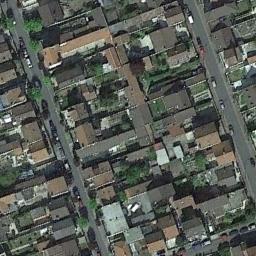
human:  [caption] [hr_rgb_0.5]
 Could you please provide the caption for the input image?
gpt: There are many roads and neatly arranged houses and trees in densely populated areas .

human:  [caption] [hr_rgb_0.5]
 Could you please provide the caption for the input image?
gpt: The dense residential is next to the road with some cars .

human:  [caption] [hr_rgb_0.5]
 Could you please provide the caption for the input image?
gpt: A dense residential area has lots of trees and houses next to each other while some roads go through the residential area .

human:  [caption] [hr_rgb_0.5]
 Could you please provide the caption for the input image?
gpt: Residential areas are sparsely spaced .

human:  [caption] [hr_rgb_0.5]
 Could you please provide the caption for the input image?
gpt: There are many brown and black buildings on dense residential area .